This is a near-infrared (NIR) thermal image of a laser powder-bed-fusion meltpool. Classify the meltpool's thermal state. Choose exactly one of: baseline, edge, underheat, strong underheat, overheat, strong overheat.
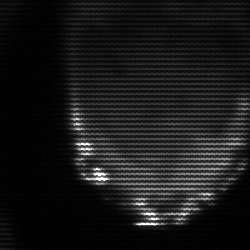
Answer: edge